Question: I'am using qt to develop a monitor which shows new log items received from the network.
I use to display the and the table only shows 100 rows.
The problem is: the monitor will receive some 400 'messages' per sec and update the rows.
I found using and is quite time-consuming, I only want to show the newest items(three strings at 3 cols) from top to buttom.
But the method is really time-consuming, it costs 5.281s when I add 4000 test cases at one time, which should finish in 4000/400 = 10s.
;) Thanks for reading!
The filterLog function code:
'''
start = clock();
filter_log_display();
duration_filterLogDisplay += (double)(finish - start) / CLOCKS_PER_SEC;
'''
filter_log_display():
'''
clock_t start = clock();
row_selectable = false;
ui->tableWidget->setRowCount(0);//delete table items all
row_selectable = true;
int size_1 = logDisplayQueue.size() - 1;
ui->tableWidget->verticalScrollBar()->setSliderPosition(0);
if(size_1+1 < 100)
{
ui->tableWidget->setRowCount(size_1 + 1);
}
else
{
ui->tableWidget->setRowCount(100);
}
clock_t finish = clock();
duration_setRowCount += (double)(finish - start) / CLOCKS_PER_SEC;
for(int queue_i = size_1, index = 0; queue_i >= 0; queue_i--, index++)
{
start = clock();
LogInfoItem* logItem = (LogInfoItem*)logDisplayQueue.at(queue_i);
finish = clock();
duration_getItemFQueue += (double)(finish - start) / CLOCKS_PER_SEC;
start = clock();
QString BITS_str = bits2Hexs(logItem->BITS);
finish = clock();
duration_bits2Hexs += (double)(finish - start) / CLOCKS_PER_SEC;
start = clock();
ui->tableWidget->setItem(index, 0, new QTableWidgetItem(logItem->time));//time
ui->tableWidget->setItem(index, 1, new QTableWidgetItem(logItem->name));//name
ui->tableWidget->setItem(index, 2, new QTableWidgetItem(BITS_str));//BITS
finish = clock();
duration_setItem += (double)(finish - start) / CLOCKS_PER_SEC;
start = clock();
if(queue_i == oldRowItemNo)ui->tableWidget->selectRow(index);
finish = clock();
duration_ifSelectRow += (double)(finish - start) / CLOCKS_PER_SEC;
}
'''
Analysis about time: :) There are many places to optimize including this one :)

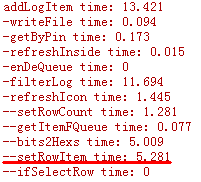
Answer: The problem might be that each call of 'QTableWidget->setItem' triggers a paint event. You can try to disable UI updates while inside function 'filter_log_display()' as explained for
<URL>.
Or you replace QTableWidget by a QTableView and <URL> around your queue.